Interaction volume radius: 5 \u00c5
Interaction volume height: 10 \u00c5
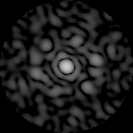
Disorder parameter: 0.8581